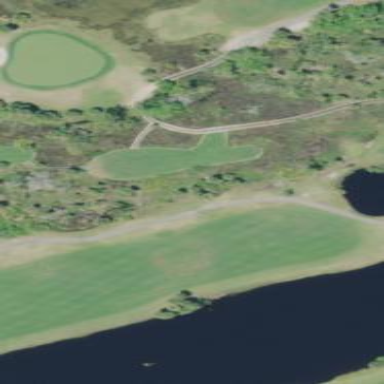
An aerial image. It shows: Scenic golf fairway.